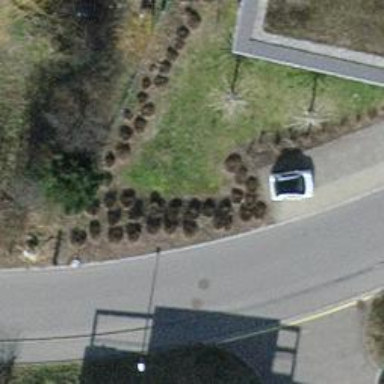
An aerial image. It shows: Hedge barrier.